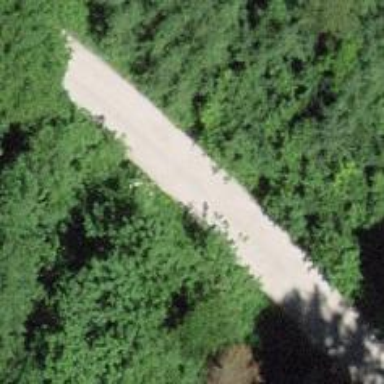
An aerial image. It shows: Unclassified road with fine gravel surface.